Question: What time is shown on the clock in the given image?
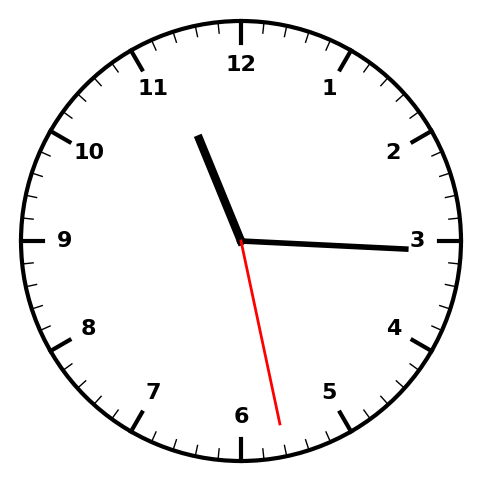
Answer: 11:15:28